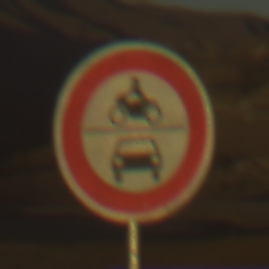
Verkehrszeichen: VerbotKraftfahrzeuge
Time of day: SunriseSunset
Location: Outdoor (Nature)
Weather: Clear
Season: NotSpecified
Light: Natural